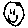
Label: smiley face